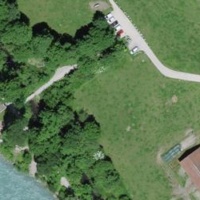
EUNIS habitat code: 24
Species observed at this site:
Prunus spinosa
Lamium galeobdolon
Prunus padus
Phylloscopus inornatus